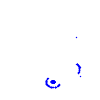
Particle: pion